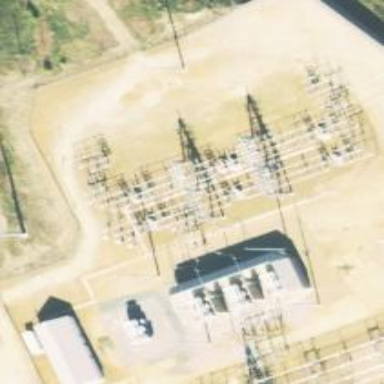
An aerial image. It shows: Switch used for power control.